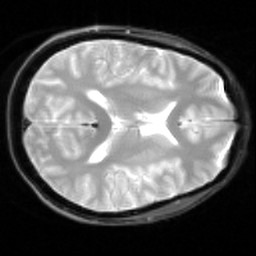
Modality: inplaneT2
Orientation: axial
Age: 35
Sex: male